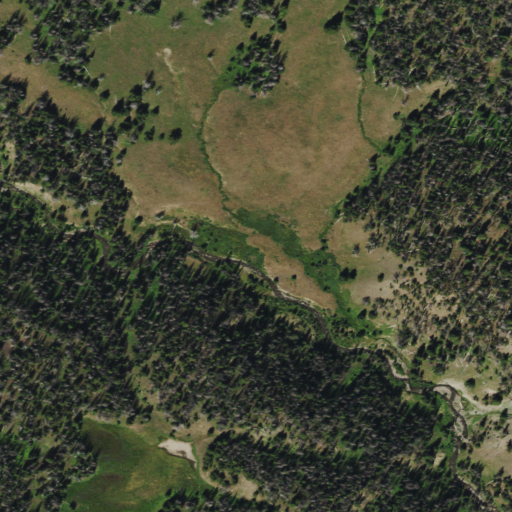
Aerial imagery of plain(s) in Wyoming named Amoretti Park containing evergreen forest, shrub, and woody wetlands